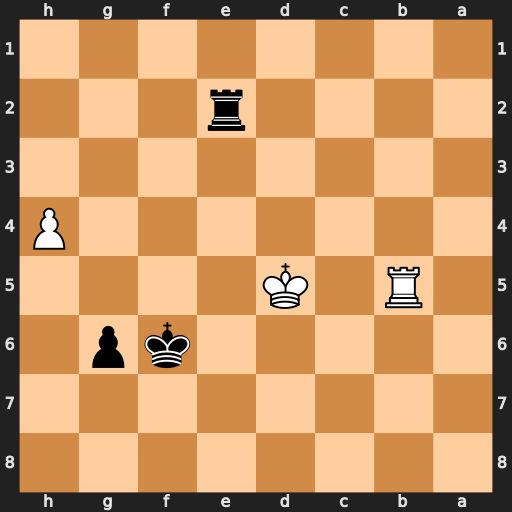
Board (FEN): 8/8/5kp1/1R1K4/7P/8/4r3/8
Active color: b
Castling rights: -
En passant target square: -
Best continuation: Re5+ Kc4 Rxb5